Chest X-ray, PA view. Patient: 42 years old, sex F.
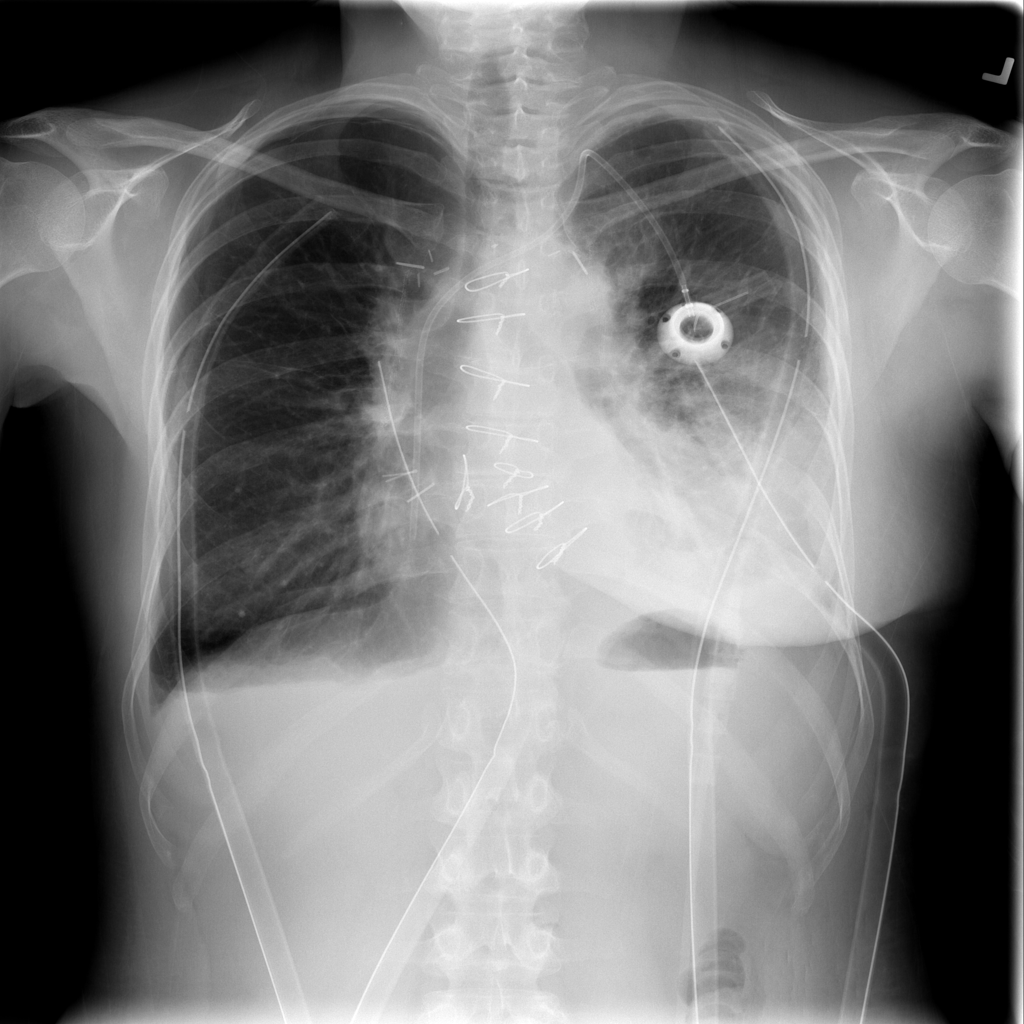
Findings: Effusion, Infiltration, Pneumothorax